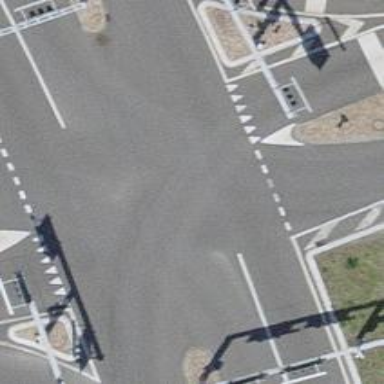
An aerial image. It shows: Road with traffic signals.